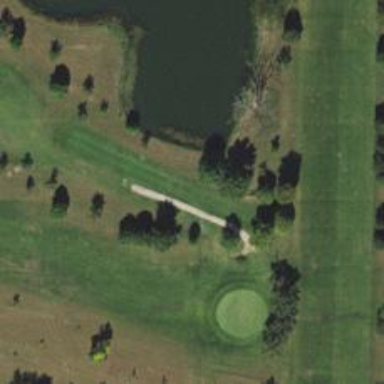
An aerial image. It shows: Pathway for golfing.